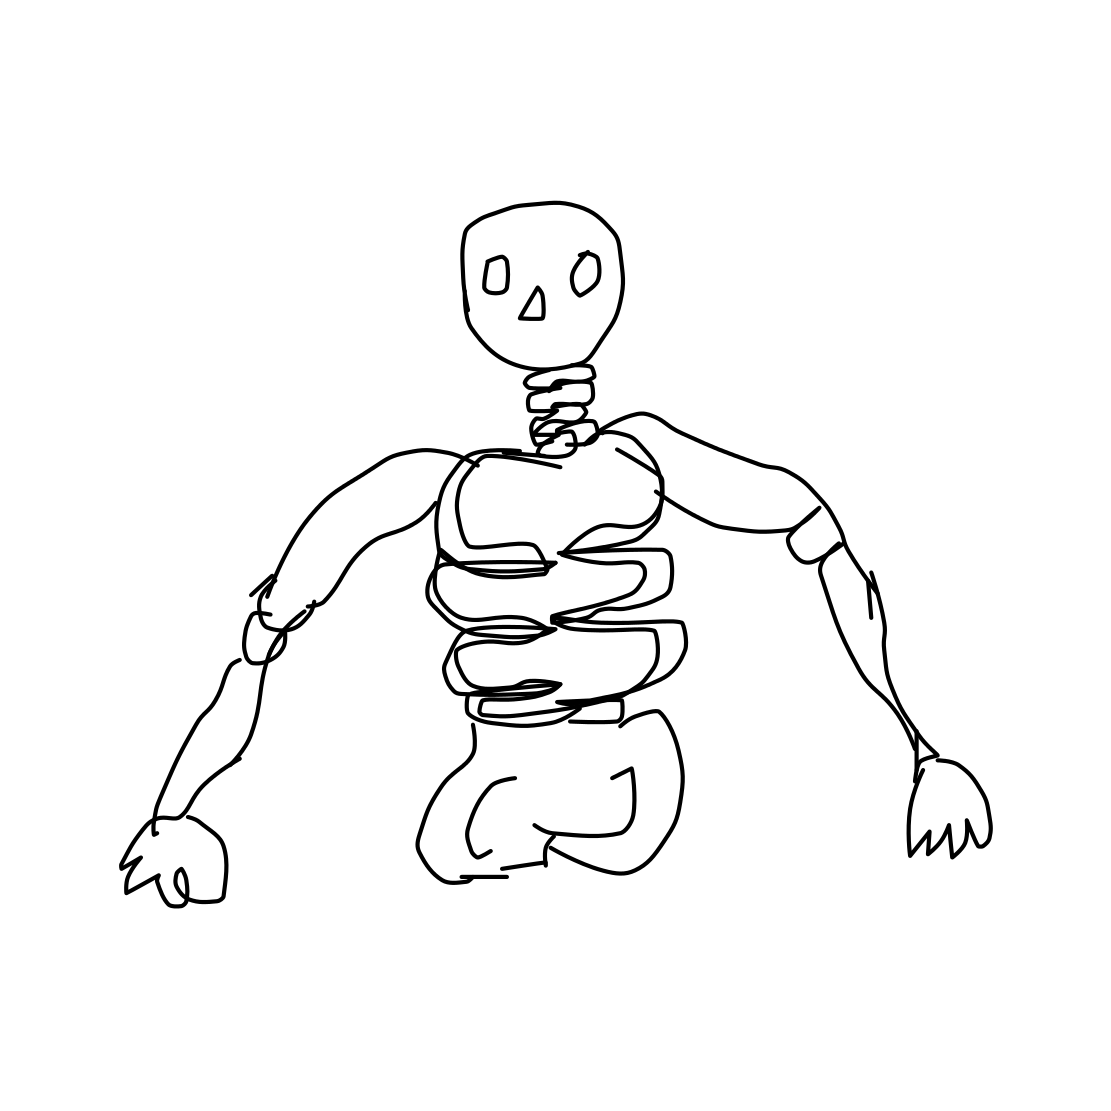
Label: human-skeleton